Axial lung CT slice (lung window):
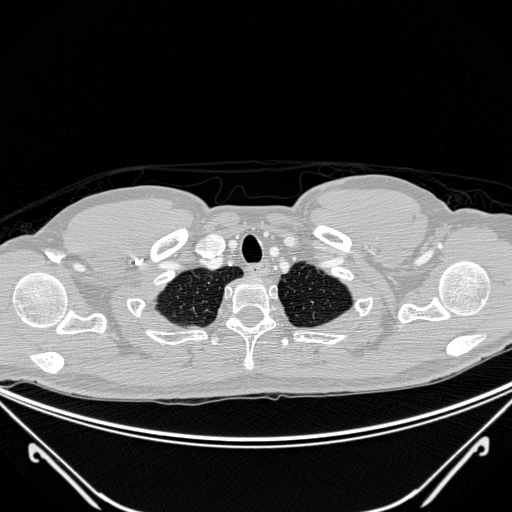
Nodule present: no